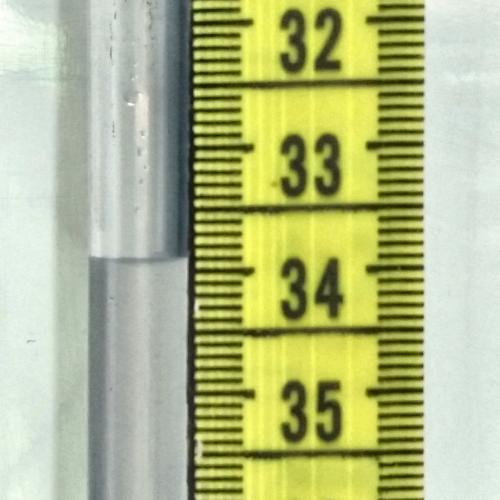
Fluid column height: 33.9 cm